Aerial crown-view tile of a tropical tree (Barro Colorado Island, Panama), acquired 20250616:
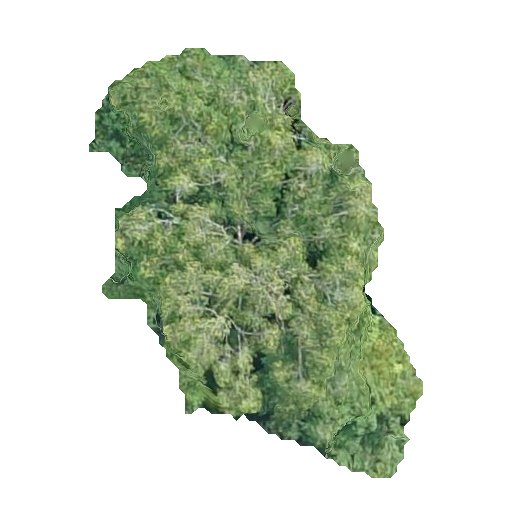
Species: Guatteria lucens
GBIF accepted scientific name: Guatteria lucens
Crown area: 128.703 m²